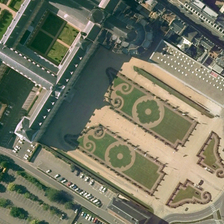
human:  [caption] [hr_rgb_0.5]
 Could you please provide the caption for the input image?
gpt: several buildings are around a rectangle square .

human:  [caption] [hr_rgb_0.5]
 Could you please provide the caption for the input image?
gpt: several buildings are around a rectangle square .

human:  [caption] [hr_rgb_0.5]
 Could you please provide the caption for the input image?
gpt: several buildings are around a rectangle square .

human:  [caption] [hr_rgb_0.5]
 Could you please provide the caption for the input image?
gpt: several buildings are around a rectangle square .

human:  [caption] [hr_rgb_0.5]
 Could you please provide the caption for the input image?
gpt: several buildings are around a rectangle square .